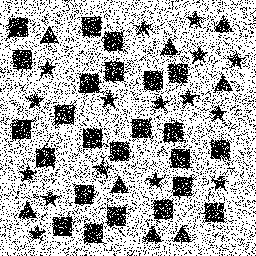
Squares: 24
Triangles: 8
Stars: 16
Total shapes: 48